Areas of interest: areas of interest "Ganggu Agricultural Science and Technology Park"
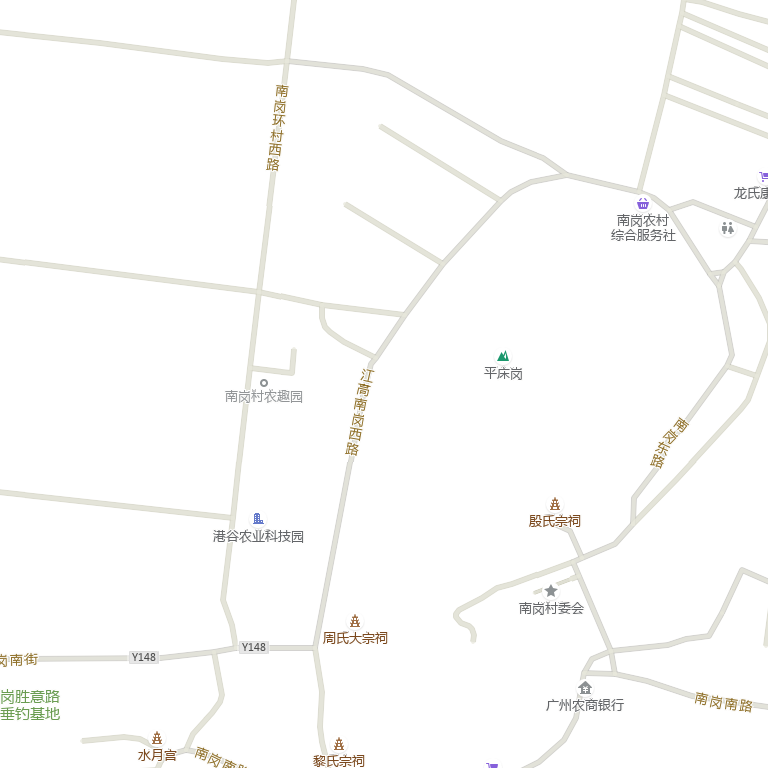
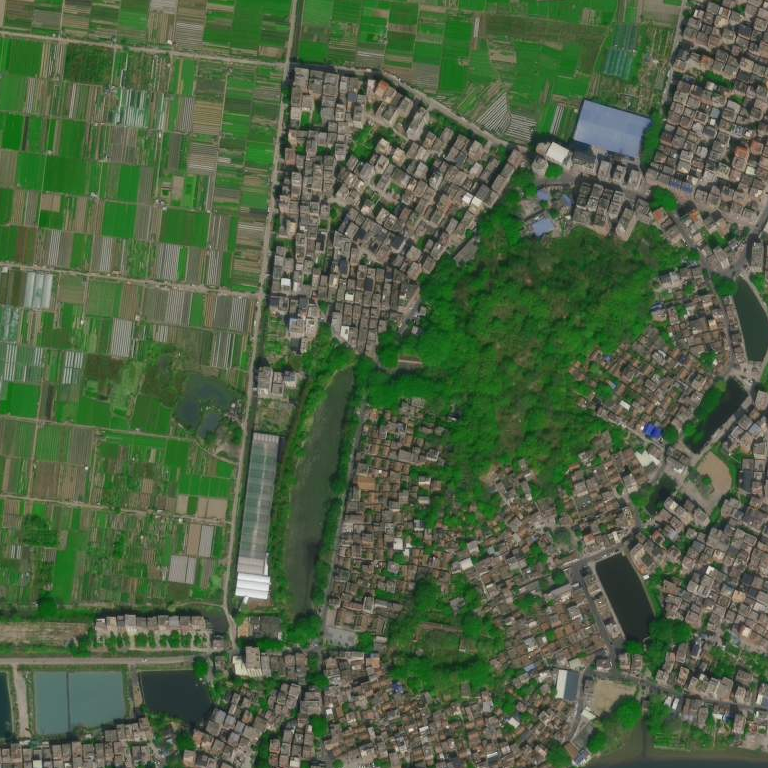